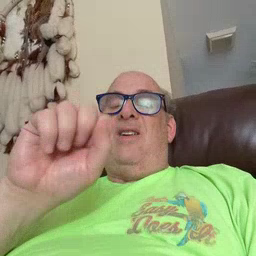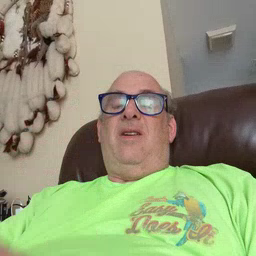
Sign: nuts